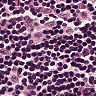
Metastatic tissue present: no